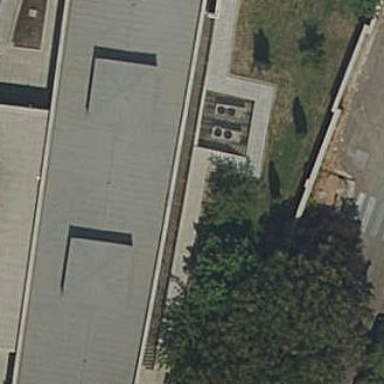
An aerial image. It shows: Public building that is museum.